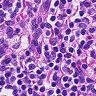
Metastatic tissue present: no